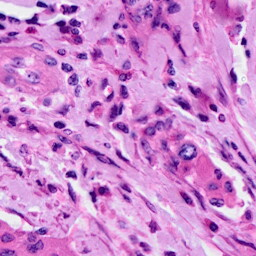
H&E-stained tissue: Cervix